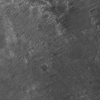
Atmospheric dust classification: not_dusty